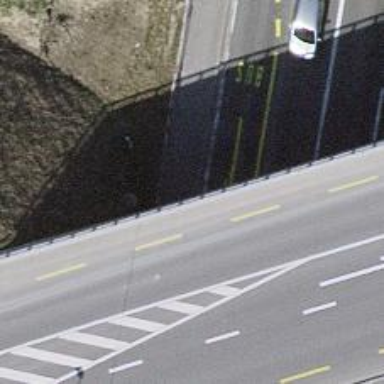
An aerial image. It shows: Asphalt sidewalk along the footway.